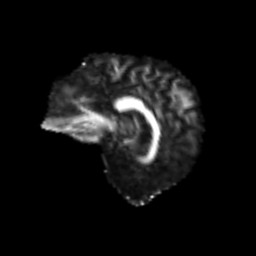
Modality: FA
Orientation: sagittal
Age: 74
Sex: male
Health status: ill
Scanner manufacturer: siemens
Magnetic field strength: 3 T
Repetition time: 8.7 s
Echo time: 0.11 s